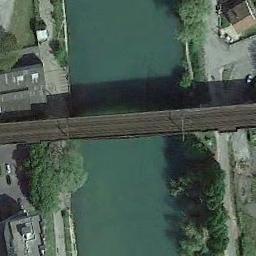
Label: bridge